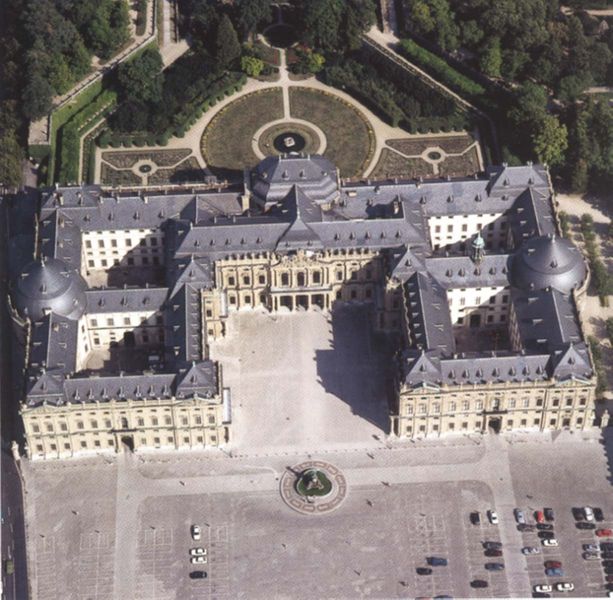
Titel: Residenz Würzburg
Künstler: Balthasar Neumann
Standort: Würzburg, Residenz (EU - D - B)
Schlagwörter: blau, flügel, himmel, schatten, weiß, bäume, grün, menschen, fenster, frankreich, licht, paris, schwarz, säulen, anlage, dach, gebäude, park, parkanlage, schloss, architektur, natur, wege, brunnen, bassin, garten, fassade, giebel, hof, platz, auto, kuppel, symmetrie, tor, foto, luftaufnahme, eingang, innenhof, türme, palast, räume, pracht, portal, gesims, farbfoto, residenz, zentral, prunk, geometrie, aufnahme, autos, ludwig, höfe, versailles, parkplatz, rondell, innenhöfe, versaille, first, würzburg, schlosspark, luftbild, schloßanlage, france, farbaufnahme, verseille, innenof, rainessance, ark, bronnen, himmelreisenz